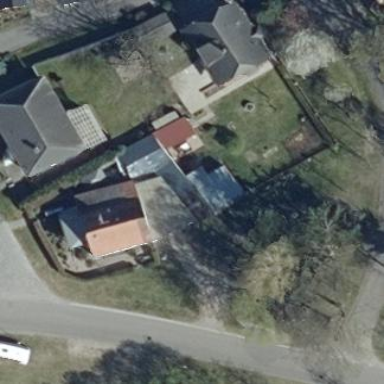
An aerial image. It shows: Fence.